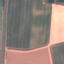
Label: AnnualCrop